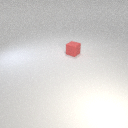
small red rubber cube